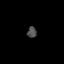
Tissue: lung
Cell type: Myeloid cells
Senescence score: 0.5558
Nuclear area (px): 100
Mean DAPI intensity: 76.37